Interaction volume radius: 5 \u00c5
Interaction volume height: 10 \u00c5
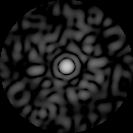
Disorder parameter: 0.7443